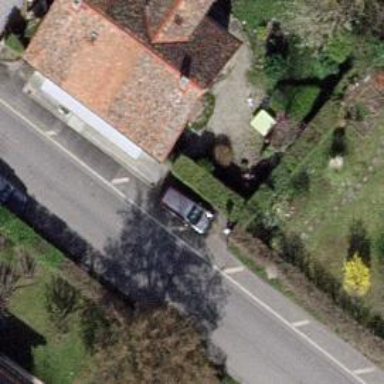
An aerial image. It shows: Hedge acting as barrier.